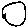
Label: circle